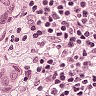
Metastatic tissue present: yes